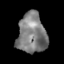
Tissue: skin
Cell type: Epithelial cells
Senescence score: 0.2264
Nuclear area (px): 1120
Mean DAPI intensity: 127.181